Question: I am new in excel-VBA. I have two(2) multiselect listbox in a userform. listbox#1 contains a list of items that I retrieve from a range of cells in a worksheet(ex.Sheet1). I would like to add a new list of items to listbox#2 if the values selected in listbox#1 matches the cell value from sheet2 column A. For instance, If the selected items from listbox#1 matches the value in a cell from column A then get the values of the adjacent column (Column C) and add it to listbox#2. NOTE: sometimes there are duplicate values in column A I want to get all of the values from the adjacent column ("C") too.
Thank you!
### Screenshot

Here is my code so far.
'''
Dim rng1 As Range
Dim rng2 As Range
Dim ws As Worksheet
Dim i As Integer
Dim j As Long
Dim k As Long
Set ws = Sheets("Class_DataSheet")'from Sheet2
On Error Resume Next
For i = 2 To ws.Cells.Find(What:="*", LookIn:=xlFormulas, _
LookAt:=xlPart, SearchOrder:=xlRows, SearchDirection:=xlPrevious, _
MatchCase:=False, SearchFormat:=False).Row Step 1
Set rng1 = ws.Range("A" & i)
Set rng2 = ws.Range("C" & i)
With Schedulefrm.SchedDateTimelist ' Listbox#2
For k = 0 To Schedulefrm.ClassIDList.ListCount - 1 'ClassIDList is listbox#1
If Schedulefrm.ClassIDList.Selected(k) Then
If Schedulefrm.ClassIDList.List(k) = rng1.Value Then
.Clear
.AddItem rng2.Value 'it adds only one last value of the column ("C") from sheet2
For j = 0 To .ListCount - 1
.Selected(j) = True
Next j
End If
End If
Next k
End With
Next i
'''
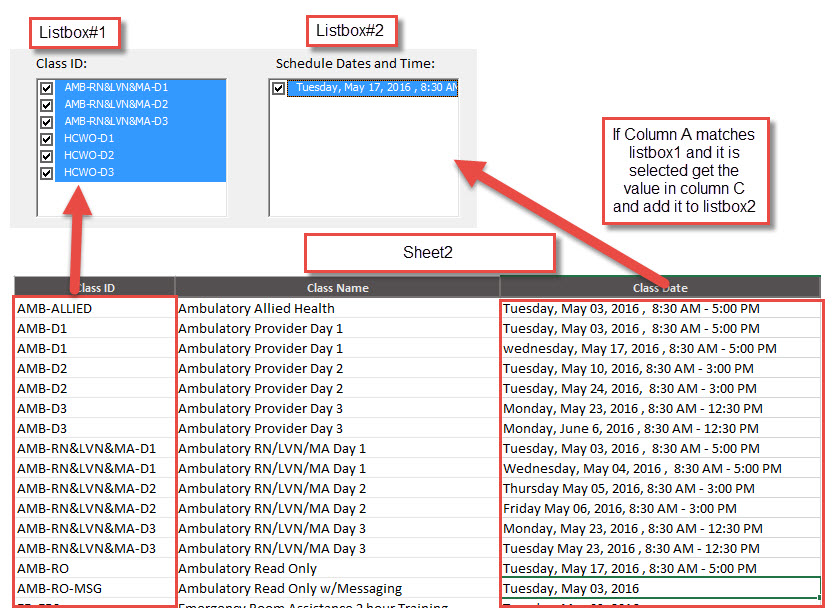
Answer: try this
after OP's clarifications about duplicates handling
Option Explicit
'''
Private Sub ClassIDList_Change()
Dim k As Long
Dim dataIDRng As Range, found As Range
Dim firstAddress As String
With Worksheets("Class_DataSheet") 'from Sheet2
Set dataIDRng = .Range("A2:A" & .Cells(.Rows.Count, "A").End(xlUp).Row).SpecialCells(xlCellTypeConstants, xlTextValues)
End With
With Schedulefrm
.SchedDateTimelist.Clear
With .ClassIDList
For k = 0 To .ListCount - 1
If .Selected(k) Then
Set found = dataIDRng.Find(What:=.List(k), LookIn:=xlValues, LookAt:=xlWhole, MatchCase:=False)
If Not found Is Nothing Then
firstAddress = found.Address '<~~ store the found cell address
Do '<~~ start a loop through all range cells to find those matching the selected item. it'll wrap around to the beginning of he range once reached its end
Schedulefrm.SchedDateTimelist.AddItem found.Offset(, 2)
Set found = dataIDRng.FindNext(found) '<~~ look for next matching cell
Loop While found.Address <> firstAddress '<~~ loop until you hit the first found cell again
End If
End If
Next k
End With
End With
End Sub
'''